Question: I have several 'input' fields (sometimes disabled). When the user clicks a button, how can I get the 'id' of the 'input' field that has text in it?
'''
Text:<input type="text" id="myID" disabled="disabled" value="Hello World"/>
<input type="text" id="myID2" value="Hello again"/>
<input type="button" id="myButton" value="Get Selected Id" name="Get Selected Id"/>
$("#myButton").click(function(){
alert(/*...how do I get 'myID' or 'myID2' here, depending on which has a selection?...*/);
});
'''
By "selected" I mean like this:

Here's the <URL>
Unfortunately, I need to support not just modern browsers, but also IE7 and IE8.
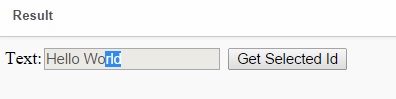
Answer: Not sure what you are trying to achieve.
In IE you can successfully do this:
'''
var id = document.selection.createRange().parentElement().id
'''
Like this:
'''
$("#myButton").on("click", function () {
var node = document.selection.createRange().parentElement();
if (node && node.id) {
window.console && console.log("node_ " + node.id)
}
});
'''
in Chrome it seems to be trickier.
I have a solution which you may be able to use. It will break if there are more than one field with the same value
<URL>
'''
$(document).on("mouseup", "input", function () {
var node = document.selection ? document.selection.createRange().parentElement() : window.getSelection().focusNode.parentNode;
if (!node.id) {
var sel = window.getSelection().toString();
$("input").each(function () {
if (this.value.indexOf(sel) != -1) {
node = this;
return false;
}
});
}
window.console && console.log("node:" + node.id)
});
'''